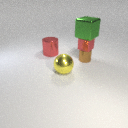
large yellow metal sphere to the left of small brown metal cylinder